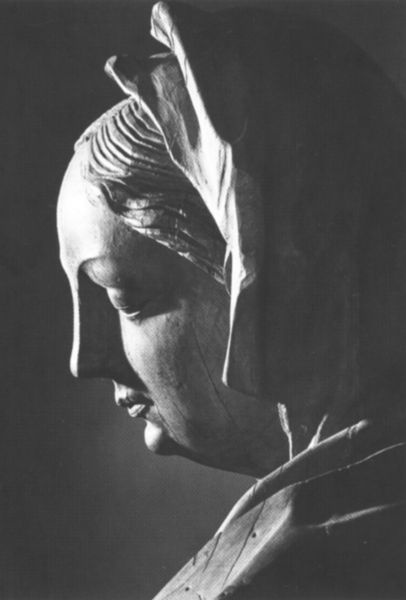
Titel: Hochaltar
Künstler: Jörg Zürn
Standort: Überlingen, St. Nikolaus (EU - D - BW)
Schlagwörter: kopf, schatten, weiß, ausschnitt, frau, grau, haar, holz, kleid, licht, mund, nase, profil, schwarz, dame, tuch, haube, alt, augen, gesicht, trauer, portrait, auge, figur, haare, kinn, lippe, lippen, locken, traurig, skulptur, wellen, dick, spitz, kopftuch, detail, plastik, augenbraue, lider, schwarz weiß, seite, nonne, löcher, maria, geschnitzt, holzskulptur, lid, frauenkopf, gerade nase, hollz, alrt